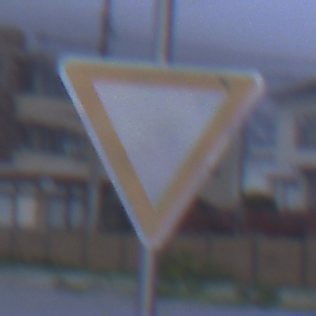
Verkehrszeichen: VorfahrtGewaehren
Umgebung: Outdoor, Urban
Tageszeit: SunriseSunset
Wetter: Overcast
Licht: Natural
Jahreszeit: NotSpecified
Kontrast: LowContrast